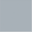
Piece: xx